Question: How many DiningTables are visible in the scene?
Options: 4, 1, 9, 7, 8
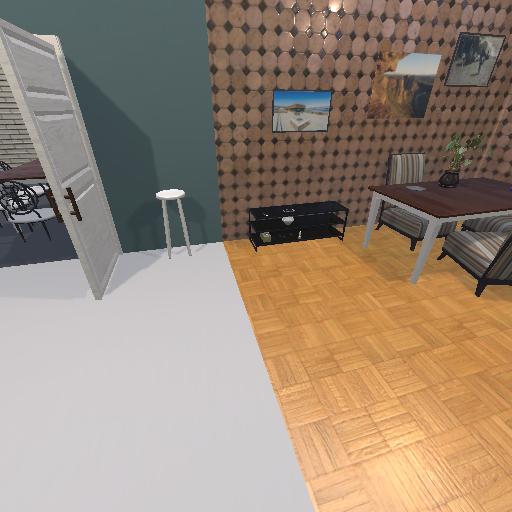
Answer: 4